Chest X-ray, AP view. Patient: 30 years old, sex F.
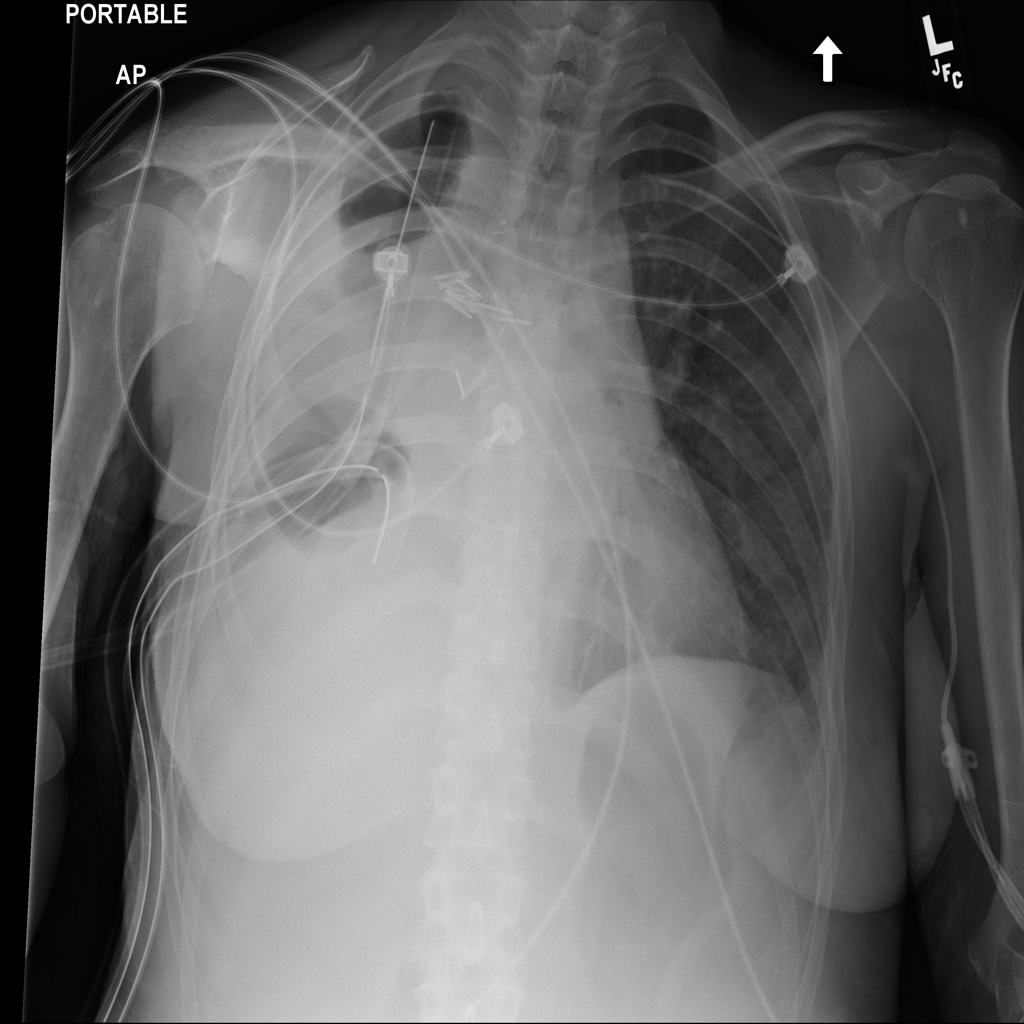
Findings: No Finding